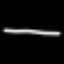
Label: line